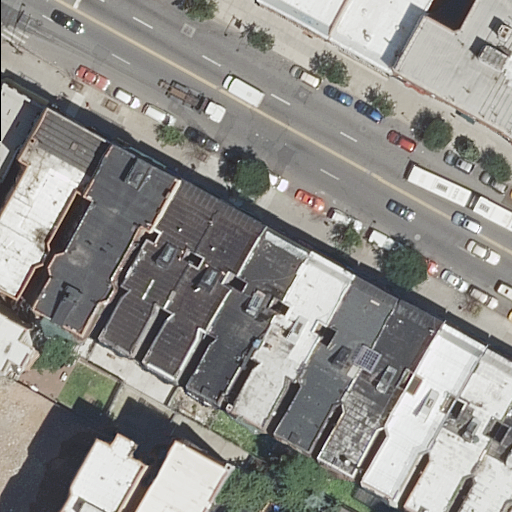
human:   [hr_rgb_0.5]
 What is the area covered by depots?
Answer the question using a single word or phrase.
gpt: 0m2

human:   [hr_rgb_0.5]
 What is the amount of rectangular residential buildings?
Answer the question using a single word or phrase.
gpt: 5

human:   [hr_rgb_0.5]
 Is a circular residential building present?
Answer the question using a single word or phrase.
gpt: no

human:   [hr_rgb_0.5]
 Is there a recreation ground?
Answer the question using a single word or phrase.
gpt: no

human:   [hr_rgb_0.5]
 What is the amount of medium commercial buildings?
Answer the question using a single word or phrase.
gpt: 0

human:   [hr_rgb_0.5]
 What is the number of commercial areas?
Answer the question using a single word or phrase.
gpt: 0

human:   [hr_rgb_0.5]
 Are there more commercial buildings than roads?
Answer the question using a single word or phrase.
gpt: no

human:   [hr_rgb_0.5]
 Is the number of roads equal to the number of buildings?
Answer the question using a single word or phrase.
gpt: no

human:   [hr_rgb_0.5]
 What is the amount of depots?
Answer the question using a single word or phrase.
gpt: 0

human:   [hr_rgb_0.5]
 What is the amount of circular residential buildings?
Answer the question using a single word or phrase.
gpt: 0

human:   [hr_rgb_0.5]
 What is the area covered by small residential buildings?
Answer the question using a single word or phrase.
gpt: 220m2

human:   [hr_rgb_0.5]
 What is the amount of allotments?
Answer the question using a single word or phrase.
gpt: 0

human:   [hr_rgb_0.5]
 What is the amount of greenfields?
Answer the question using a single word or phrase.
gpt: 0

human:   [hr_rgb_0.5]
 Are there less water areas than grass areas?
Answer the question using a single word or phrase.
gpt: no

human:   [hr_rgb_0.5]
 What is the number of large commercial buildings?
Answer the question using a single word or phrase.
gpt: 0

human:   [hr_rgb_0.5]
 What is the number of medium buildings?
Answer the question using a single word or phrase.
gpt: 14

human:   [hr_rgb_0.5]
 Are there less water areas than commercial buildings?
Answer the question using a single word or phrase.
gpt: no

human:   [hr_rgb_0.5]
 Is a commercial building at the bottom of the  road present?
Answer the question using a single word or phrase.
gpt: no

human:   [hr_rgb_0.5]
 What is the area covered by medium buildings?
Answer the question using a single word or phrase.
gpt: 4118m2

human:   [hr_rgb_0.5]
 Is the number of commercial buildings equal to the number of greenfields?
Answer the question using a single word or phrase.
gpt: yes

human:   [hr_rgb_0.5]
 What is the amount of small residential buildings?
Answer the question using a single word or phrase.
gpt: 4

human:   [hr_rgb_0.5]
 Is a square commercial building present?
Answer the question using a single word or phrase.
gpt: no

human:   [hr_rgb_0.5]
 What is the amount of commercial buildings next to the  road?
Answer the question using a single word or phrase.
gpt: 0

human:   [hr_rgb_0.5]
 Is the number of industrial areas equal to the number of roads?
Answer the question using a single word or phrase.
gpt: no

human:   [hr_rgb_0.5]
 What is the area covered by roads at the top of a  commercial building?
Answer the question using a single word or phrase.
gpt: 0m2

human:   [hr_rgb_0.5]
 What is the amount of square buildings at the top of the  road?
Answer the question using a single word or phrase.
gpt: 0

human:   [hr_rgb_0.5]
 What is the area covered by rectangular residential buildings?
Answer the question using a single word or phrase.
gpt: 516m2

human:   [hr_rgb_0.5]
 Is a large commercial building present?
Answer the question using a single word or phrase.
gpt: no

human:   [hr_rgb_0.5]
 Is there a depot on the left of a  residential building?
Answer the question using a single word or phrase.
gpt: no

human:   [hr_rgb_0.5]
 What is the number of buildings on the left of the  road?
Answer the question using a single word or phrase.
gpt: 8

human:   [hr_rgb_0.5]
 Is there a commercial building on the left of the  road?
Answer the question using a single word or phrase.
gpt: no

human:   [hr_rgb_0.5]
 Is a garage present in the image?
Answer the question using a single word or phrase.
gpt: no

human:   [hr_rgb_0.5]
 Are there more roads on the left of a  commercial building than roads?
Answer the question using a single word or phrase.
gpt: no

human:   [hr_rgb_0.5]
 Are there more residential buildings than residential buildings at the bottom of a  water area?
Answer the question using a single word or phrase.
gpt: yes

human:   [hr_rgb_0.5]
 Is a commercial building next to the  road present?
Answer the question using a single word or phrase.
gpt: no

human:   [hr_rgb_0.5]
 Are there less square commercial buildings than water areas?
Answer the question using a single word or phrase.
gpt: no